Question: I'm having a weird issue with my draggable. See JSFiddle here: <URL>
My code is:
'''
$('.element').draggable({
appendTo: "body",
snap: ".x-guide, .y-guide",
snapMode: "inner",
stop: function(event, ui) {
$('.x-guide').css("top", $('.element').css("top"));
$('.y-guide').css("left", $('.element').css("left"));
}
});
'''
So what I want to happen, is that I want my draggable to snap to the inside of '.x-guide' and '.y-guide'. It does so successfully, however it also snaps to the parent div if dragged close to the ouside of '.x-guide' or '.y-guide'.
The best way to see what I mean is to try it yourself. Go to the JSFiddle, drag the element to a center position. Then try to drag the element to the outside of any of the red lines. You will see that it snaps to the border of the '.container' div. Notice that this only happen when you are close to the red lines. It does not happen everywhere on the border of the '.container' div.
See image:

EDIT: Someone wrote an answer suggesting to use Drag function instead of Stop function. It does not help, the draggable element still snap to the edges of the container. The only difference is that the red lines also move. But the snap to the container is still there. That author removed the answer.
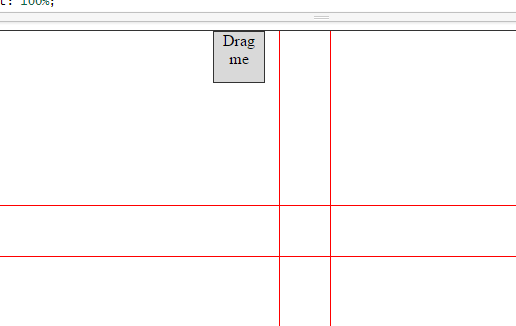
Answer: The reason this happens is because 'snapMode: "inner"' does not mean that it snaps to the center of the div. It snaps to the corners of the div. You can see example here that shows it in a very obvious way:
<URL>
(Try to position the red box in the center of the grey box. You will see that it's impossible and it snaps to the sides).
So when in the Question above, the snap-div is 'width: 100%' or 'height: 100%'. The droppable/draggable will snap to the inner borders of it like in the jsfiddle in this answer.
It does not seem to be possible to disable this behavior. If anyone know a way to not make it snap to the sides of the snap-div, I would love to learn it. But from all my research and testing, it is just the way it behaves.